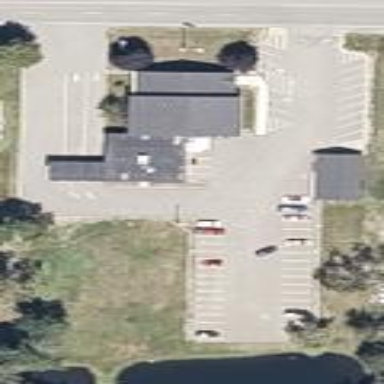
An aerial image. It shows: Retail area.